Question: I'm working with Java3d under eclipse Indigo in windows. After finally modifying the StlLoader example and ObjLoad classes to get my STL files to load up, I get a result that looks like the below (I think from other questions these are definitely bad vector normals). Does anybody know why I might be having this problem? I am using SolidWorks to save the STL as an ASCII file and using a modification of the code for loading STL files given on java3d.org. Although I have only changed some appearance properties and fixed broken imports etc. I have confirmed that the facet normals put into "normList" below definitely match those from the file.
Example of Result:

Snippet of StlFile.java from <URL> :
'''
private SceneBase makeScene()
{
// Create Scene to pass back
SceneBase scene = new SceneBase();
BranchGroup group = new BranchGroup();
scene.setSceneGroup(group);
// Store the scene info on a GeometryInfo
GeometryInfo gi = new GeometryInfo(GeometryInfo.TRIANGLE_STRIP_ARRAY);
// Convert ArrayLists to arrays: only needed if file was not binary
if(this.Ascii)
{
coordArray = objectToPoint3Array(coordList);
normArray = objectToVectorArray(normList);
}
gi.setCoordinates(coordArray);
gi.setNormals(normArray);
gi.setStripCounts(stripCounts);
// Setting the Material Appearance
Appearance app = new Appearance();
// Coloring Attributes
ColoringAttributes catt = new ColoringAttributes();
catt.setShadeModel( ColoringAttributes.NICEST );
app.setColoringAttributes(catt);
Material mat = new Material(new Color3f(0.6f, 0.6f, 0.6f), // ambient
new Color3f(0, 0, 0), // emissive
new Color3f(0.6f, 0.6f, 0.6f), // diffuse
new Color3f(0.6f, 0.6f, 0.6f), // specular
10); // shininess
app.setMaterial(mat);
// Put geometry into Shape3d
Shape3D shape = new Shape3D(gi.getGeometryArray(), app);
group.addChild(shape);
scene.addNamedObject(objectName, shape);
return scene;
} // end of makeScene
'''
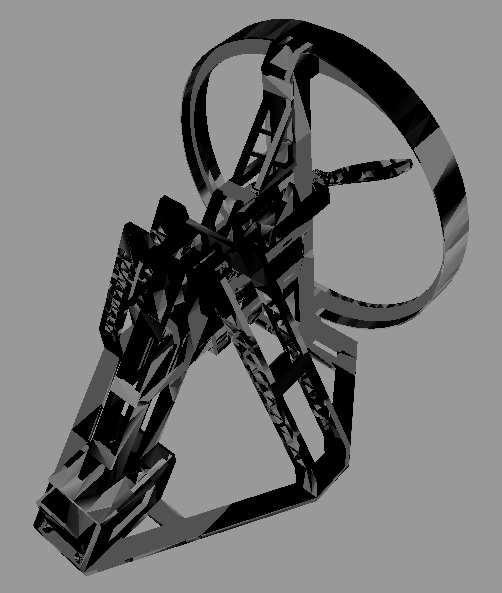
Answer: If some areas on the surface are really black (0x000000), I would guess some of the normals are actually pointing inwards the model rather than to the outside.
You may check if vertices v1,v2,v3 for all the triangles are defined in right-hand order (just test if det(v1,v2,v3) > 0 ) and reorder points accordingly. Alternatively, detect the "opposite" normals and multiply them by -1